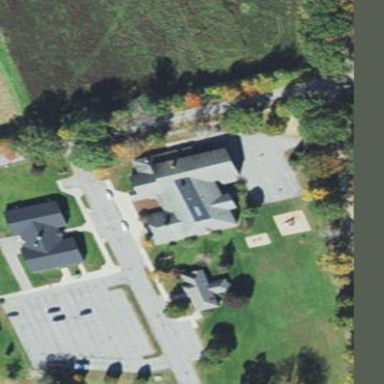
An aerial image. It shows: School building.